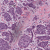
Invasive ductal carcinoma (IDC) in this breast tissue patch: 1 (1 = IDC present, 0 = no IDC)